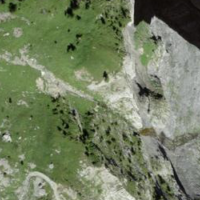
EUNIS habitat code: 48
Species observed at this site:
Tachymarptis melba
Pyrrhocorax graculus
Falco tinnunculus
Ptyonoprogne rupestris
Dryas octopetala